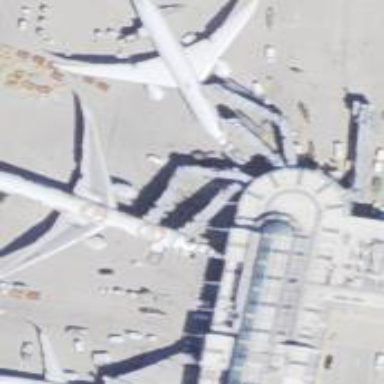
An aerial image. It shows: Airport gate.